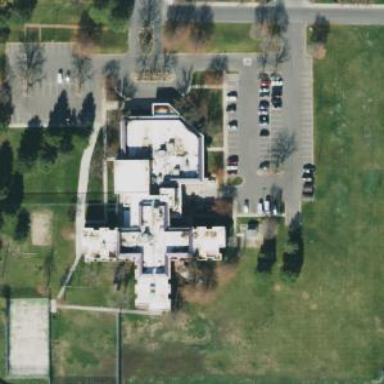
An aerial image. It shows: Healthcare facility identified as hospital.